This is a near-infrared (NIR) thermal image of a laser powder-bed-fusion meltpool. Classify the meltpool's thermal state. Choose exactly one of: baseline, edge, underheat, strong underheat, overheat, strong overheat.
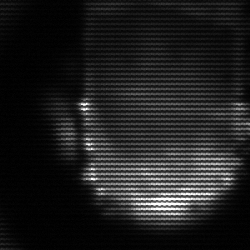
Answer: baseline